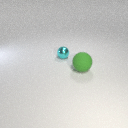
small cyan metal sphere to the left of large green rubber sphere